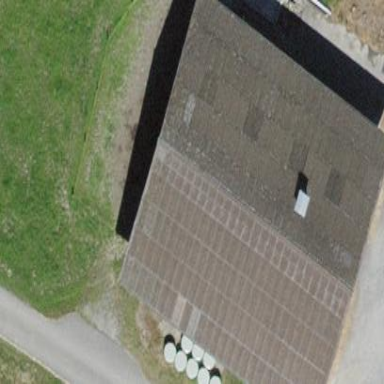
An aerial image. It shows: Rural barn.